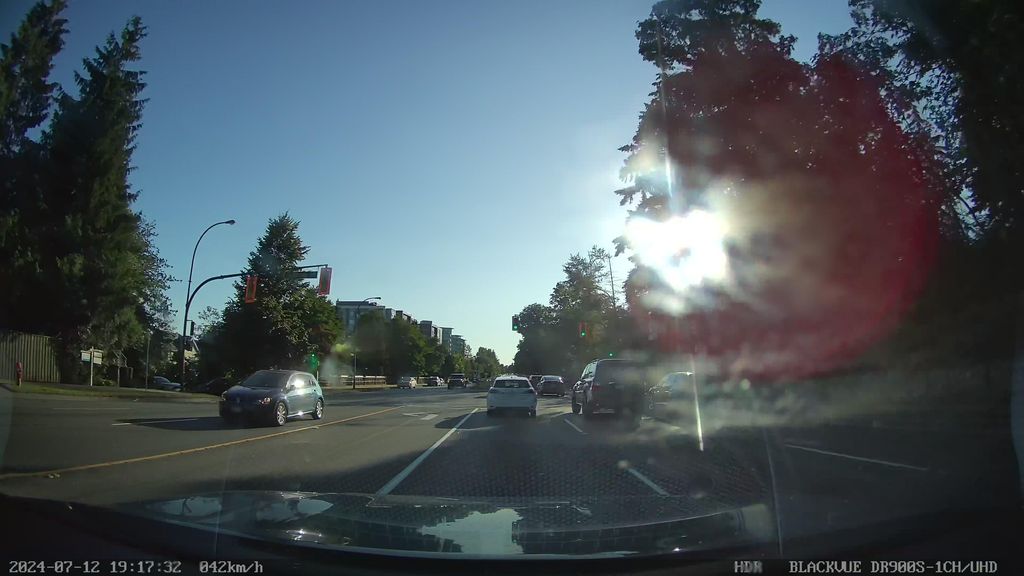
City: vancouver